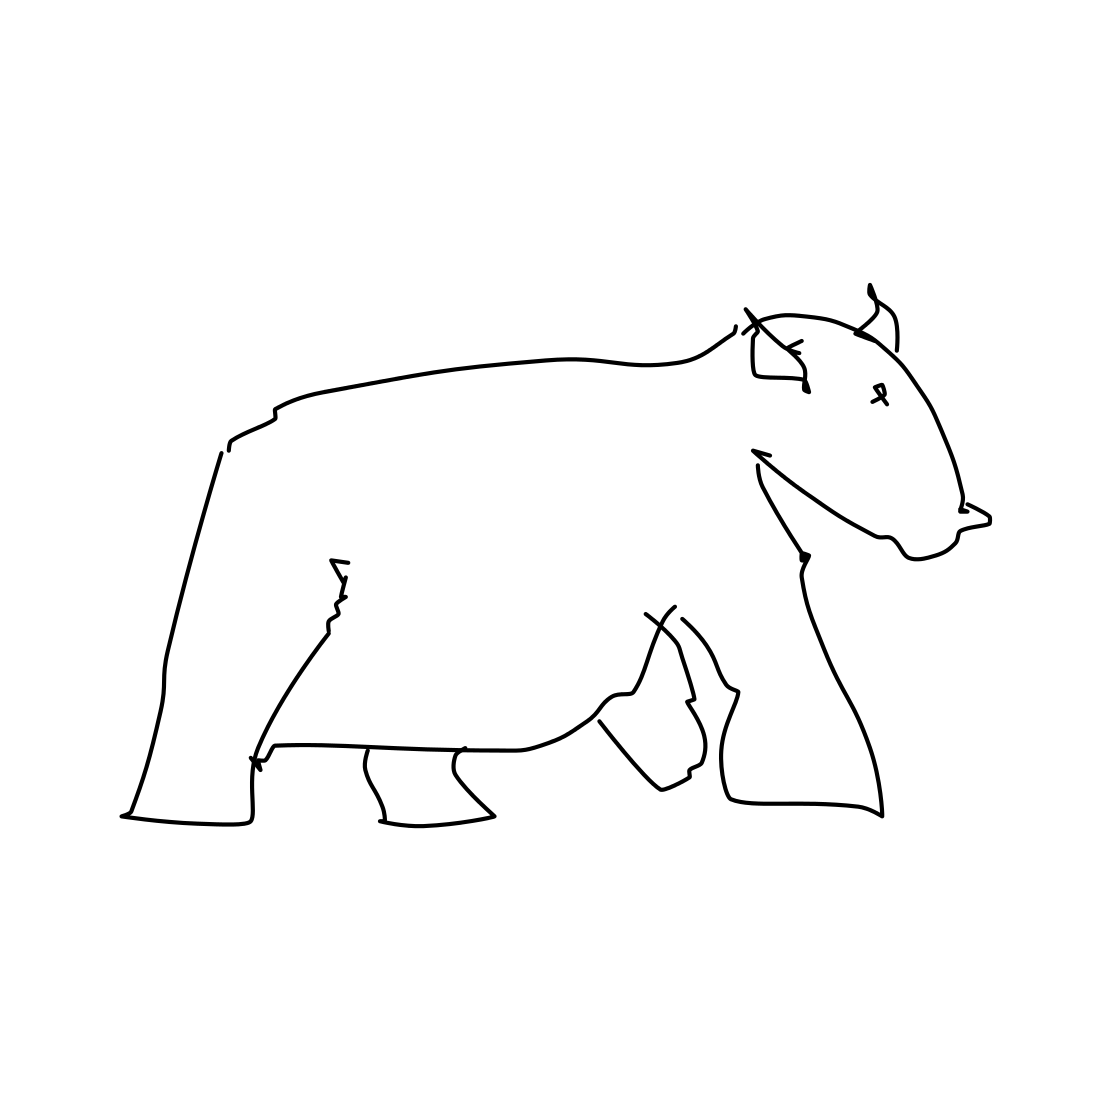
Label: bear (animal)